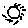
Label: sun